Question: Since updating to iOS 6 I've noticed that my code to add a contact to iPhone's address book no longer works. I believe this is a permission related problem, since Apple now requires user permission before accessing contacts (fixing <URL>.
I expected the app to automatically ask permission to access contacts, like in the screenshot below, but it doesn't. Trying to add the contact just fails with 'ABAddressBookErrorDomain error 1'.
Do I need to programmatically launch the access to contacts request dialog? How is that done?

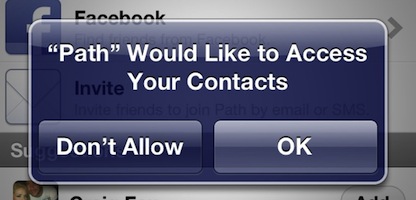
Answer: As per <URL>, access to the address book before it can be access programmatically. Here is what I ended up doing.
'''
#import <AddressBookUI/AddressBookUI.h>
// Request authorization to Address Book
ABAddressBookRef addressBookRef = ABAddressBookCreateWithOptions(NULL, NULL);
if (ABAddressBookGetAuthorizationStatus() == kABAuthorizationStatusNotDetermined) {
ABAddressBookRequestAccessWithCompletion(addressBookRef, ^(bool granted, CFErrorRef error) {
if (granted) {
// First time access has been granted, add the contact
[self _addContactToAddressBook];
} else {
// User denied access
// Display an alert telling user the contact could not be added
}
});
}
else if (ABAddressBookGetAuthorizationStatus() == kABAuthorizationStatusAuthorized) {
// The user has previously given access, add the contact
[self _addContactToAddressBook];
}
else {
// The user has previously denied access
// Send an alert telling user to change privacy setting in settings app
}
'''
From Apple website :
> ImportantThe Address Book UI framework is deprecated in iOS 9. Use the APIs defined in the ContactsUI framework instead. To learn more, see <URL>